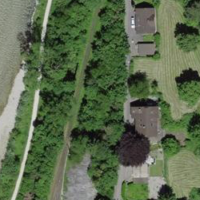
EUNIS habitat code: 25
Species observed at this site:
Lamium galeobdolon